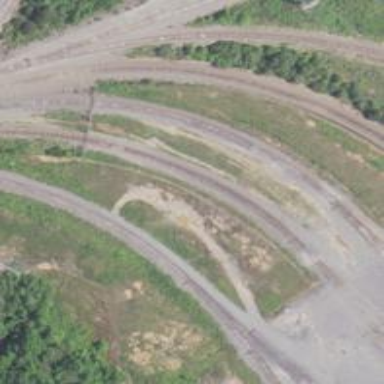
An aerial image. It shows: Rail spur service.